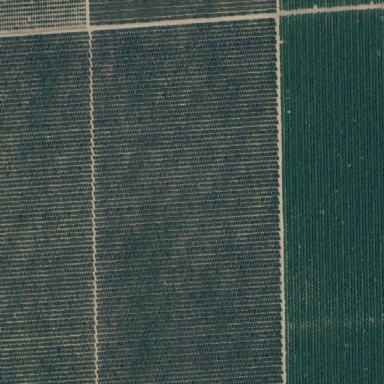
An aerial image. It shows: Orchard filled with persimmon trees.